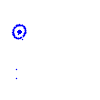
Particle: proton